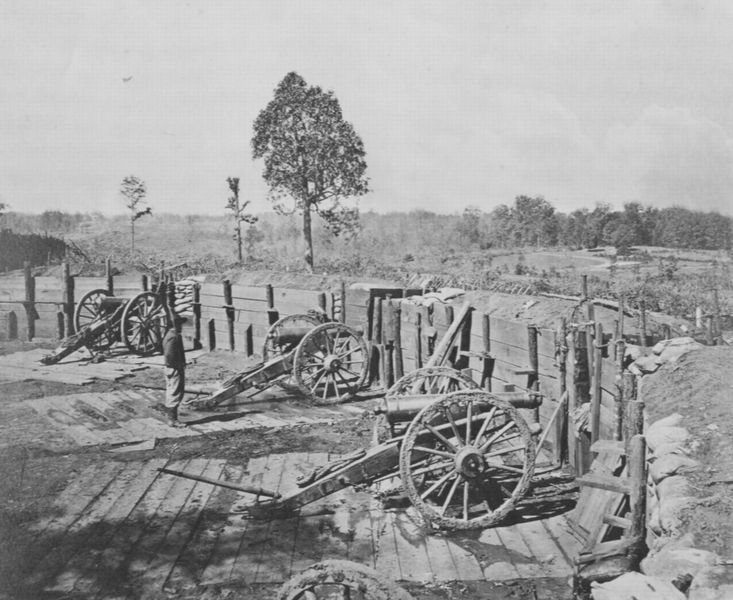
Titel: Atlanta, GA.
Künstler: Mathew B. Brady
Schlagwörter: baum, himmel, mann, schatten, weiß, bäume, landschaft, menschen, frankreich, grau, hell, holz, licht, mitte, schwarz, gras, wiese, zaun, alt, wand, wache, erde, feld, felder, hügel, natur, gatter, sonne, drei, wald, räder, russland, amerika, platz, speichen, dielen, rad, wagen, krieg, zerstörung, bretter, allein, pfosten, foto, fotografie, außen, kanone, festung, waffen, soldat, photo, graben, geschütz, geschütze, kanonen, stellung, usa, fotographie, abwehr, lager, wall, südstaaten, barrikade, weltkrieg, bürgerkrieg, barrikaden, sicherung, erdwall, schützengraben, lafette, kriegszene, sw, amerikanischer bürgerkrieg, verbau, woiese, erde#